Question: I have a main div at the center of the screen at the shape of the touch pad.
Within it I have another div in which I want to display output. However, the pad itself is set on % to react on different resolutions.
See the pic below, yellow window is the whole pad and the red window is the content screen.
Now I want to make that red window exactly as the pad's screen is set on % so it could adapt on different resolutions, is there a simple way of doing that?

Yellow's css:
'''
#mainWindow{
margin-left:auto;
margin-right:auto;
background-image:url("../images/mainWindow.png");
background-size:100% 100%;
height:100%;
width:80%;
position: relative;
border-style:solid;
border-width:3px;
border-color:yellow;
}
'''
The red one doesn't really have anything.
I hope you understood me. Thanks beforehand.
html code for the screens:
'''
<div id='mainWindow'>
<div id='screen'>
</div>
</div>
'''
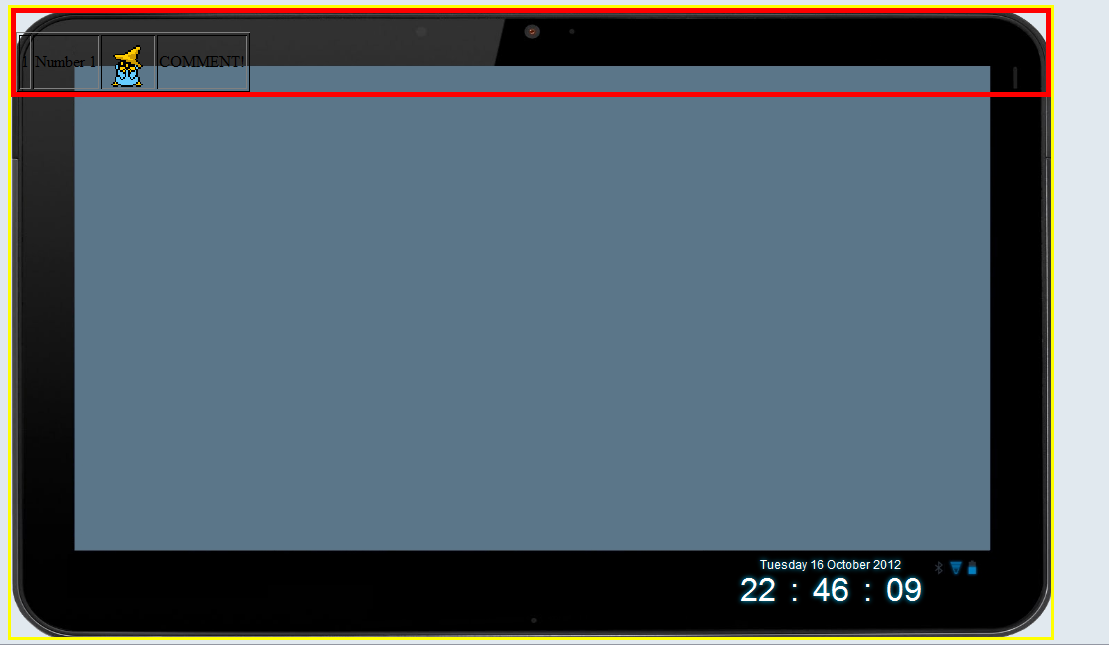
Answer: Slightly confusing prompt, but see if this works for you:
<URL>
HTML snippet:
'''
<html>
<head></head>
<body>
<div id='mainWindow'>
<div id='screen'></div>
</div>
</body>
</html>
'''
CSS styles:
'''
html, body{
width:100%;
height:100%;
margin:0;
}
#mainWindow{
margin:0;
height:100%;
width:100%;
/* SET THE PADDING TO THE PX MEASURE OF THE TABLET BORDER */
padding:50px 40px 50px 40px;
/* box sizing will make sure that the usable content size is minus the padding value */
box-sizing:border-box;
position: relative;
border:1px solid black;
}
#screen{
width:100%;
height:100%;
border:1px solid red;
}
'''
By using a combination of measured padding on #mainWindow to account for the tablet border, and box sizing of border-box to assure exact fit of the #screen content, this should give you the flexible layout you're looking for.
Don't forget your viewport meta tag! ;)